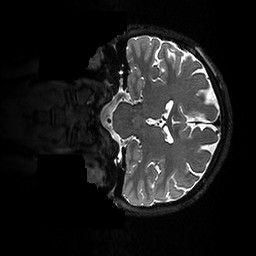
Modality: T2w
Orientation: coronal
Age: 23
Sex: female
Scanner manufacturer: ge
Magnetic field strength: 3 T
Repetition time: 3.202 s
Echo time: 0.06623 s